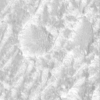
Label: not_dusty